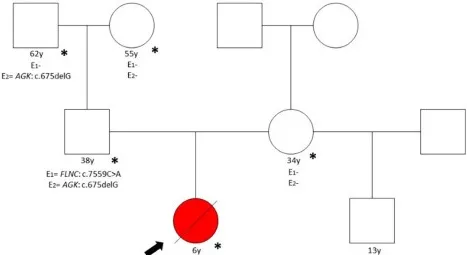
Informacoes de pedigree do paciente e familiares. Seta preta: o probando. Vermelha: Cardiomiopatia restritiva (*): Avaliacao documentada. A nomenclatura padronizada de pedigree humano foi seguida (J Genet Counsel (2008) 17:424-433).
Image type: pathology (giemsa)